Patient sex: M
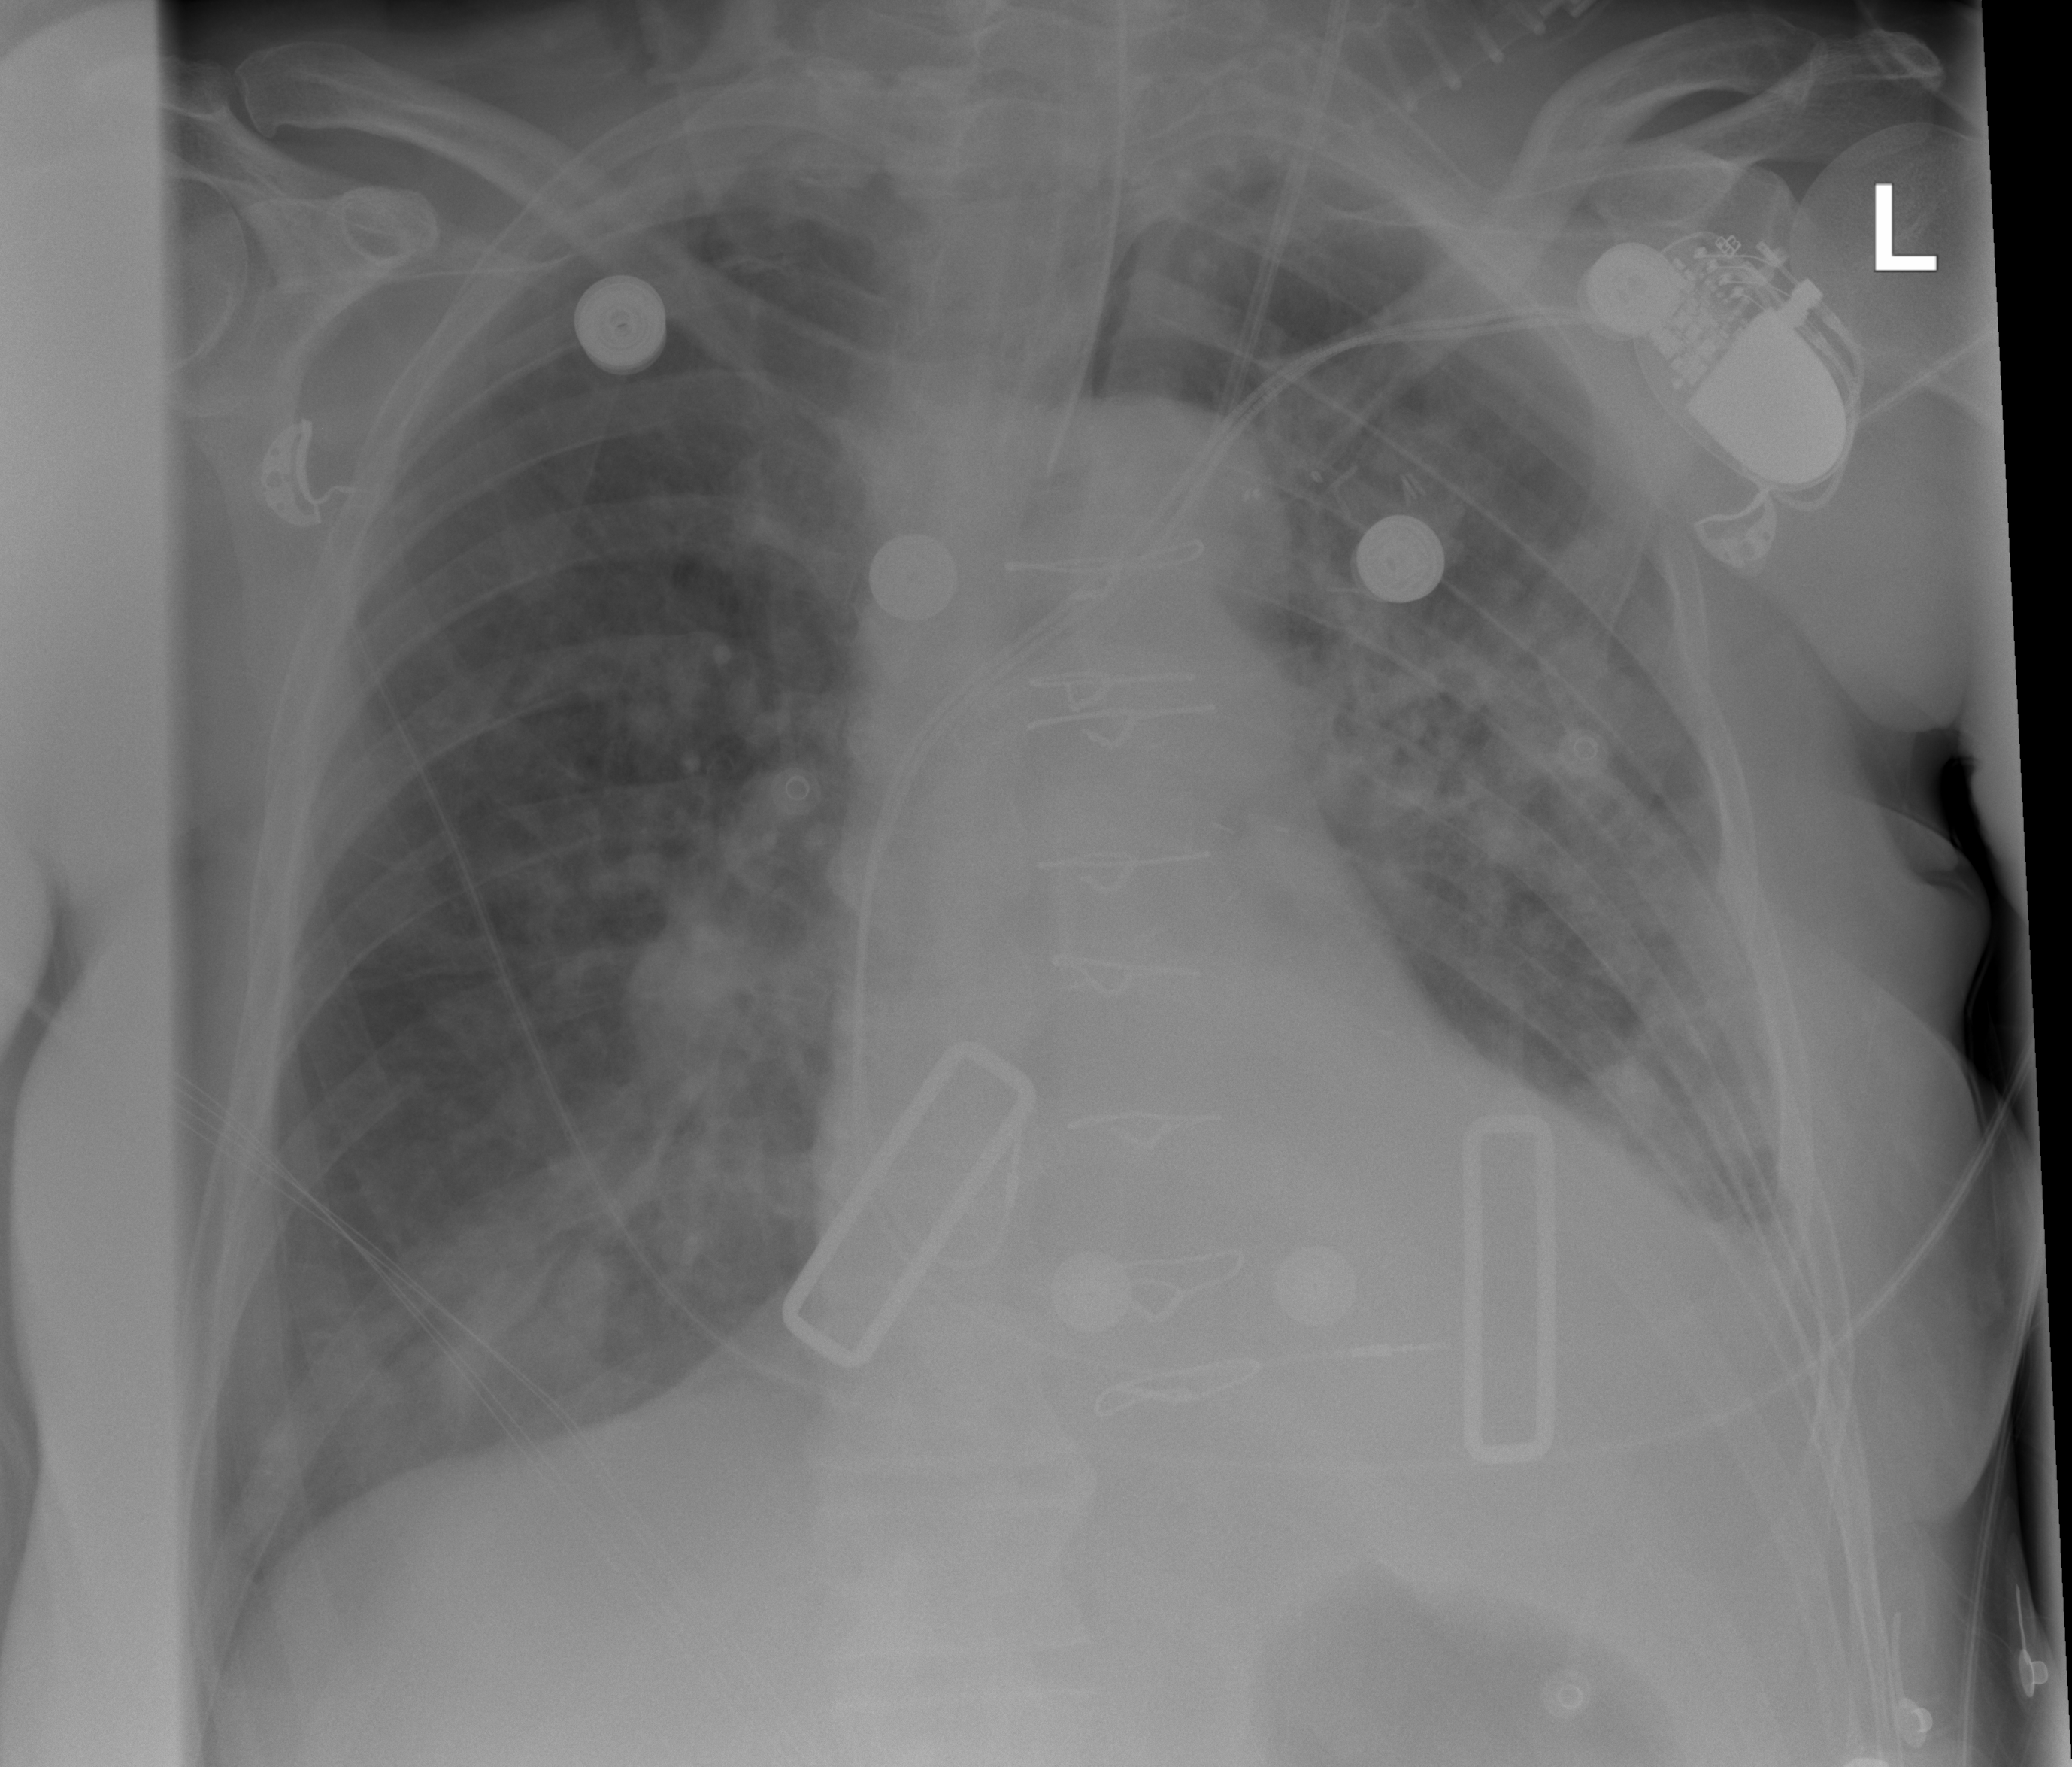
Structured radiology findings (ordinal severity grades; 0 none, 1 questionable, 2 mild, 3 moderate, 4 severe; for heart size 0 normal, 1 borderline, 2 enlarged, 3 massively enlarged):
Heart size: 2
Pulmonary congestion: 3
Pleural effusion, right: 0
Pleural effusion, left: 2
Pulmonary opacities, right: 2
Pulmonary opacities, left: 3
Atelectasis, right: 1
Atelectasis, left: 3